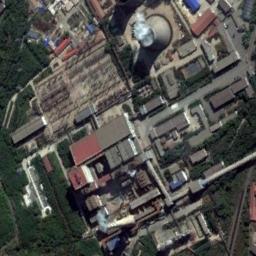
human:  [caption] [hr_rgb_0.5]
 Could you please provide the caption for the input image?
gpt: In the thermal power station there are neatly planned factories and good greening  There is a cooling tower emitting steam and a chimney emitting smoke .

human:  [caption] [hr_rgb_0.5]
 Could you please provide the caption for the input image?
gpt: There are many buildings next to the thermal power station .

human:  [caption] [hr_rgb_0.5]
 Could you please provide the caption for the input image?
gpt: The thermal power station is next to some buildings and trees with white mist above .

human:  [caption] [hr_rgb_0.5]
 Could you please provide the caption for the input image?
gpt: There are two thermal power stations and rows of storage tanks .

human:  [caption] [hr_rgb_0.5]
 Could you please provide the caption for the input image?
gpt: There are many buildings and some green trees on the thermal power station .